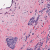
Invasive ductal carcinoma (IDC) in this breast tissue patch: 1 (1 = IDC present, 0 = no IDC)